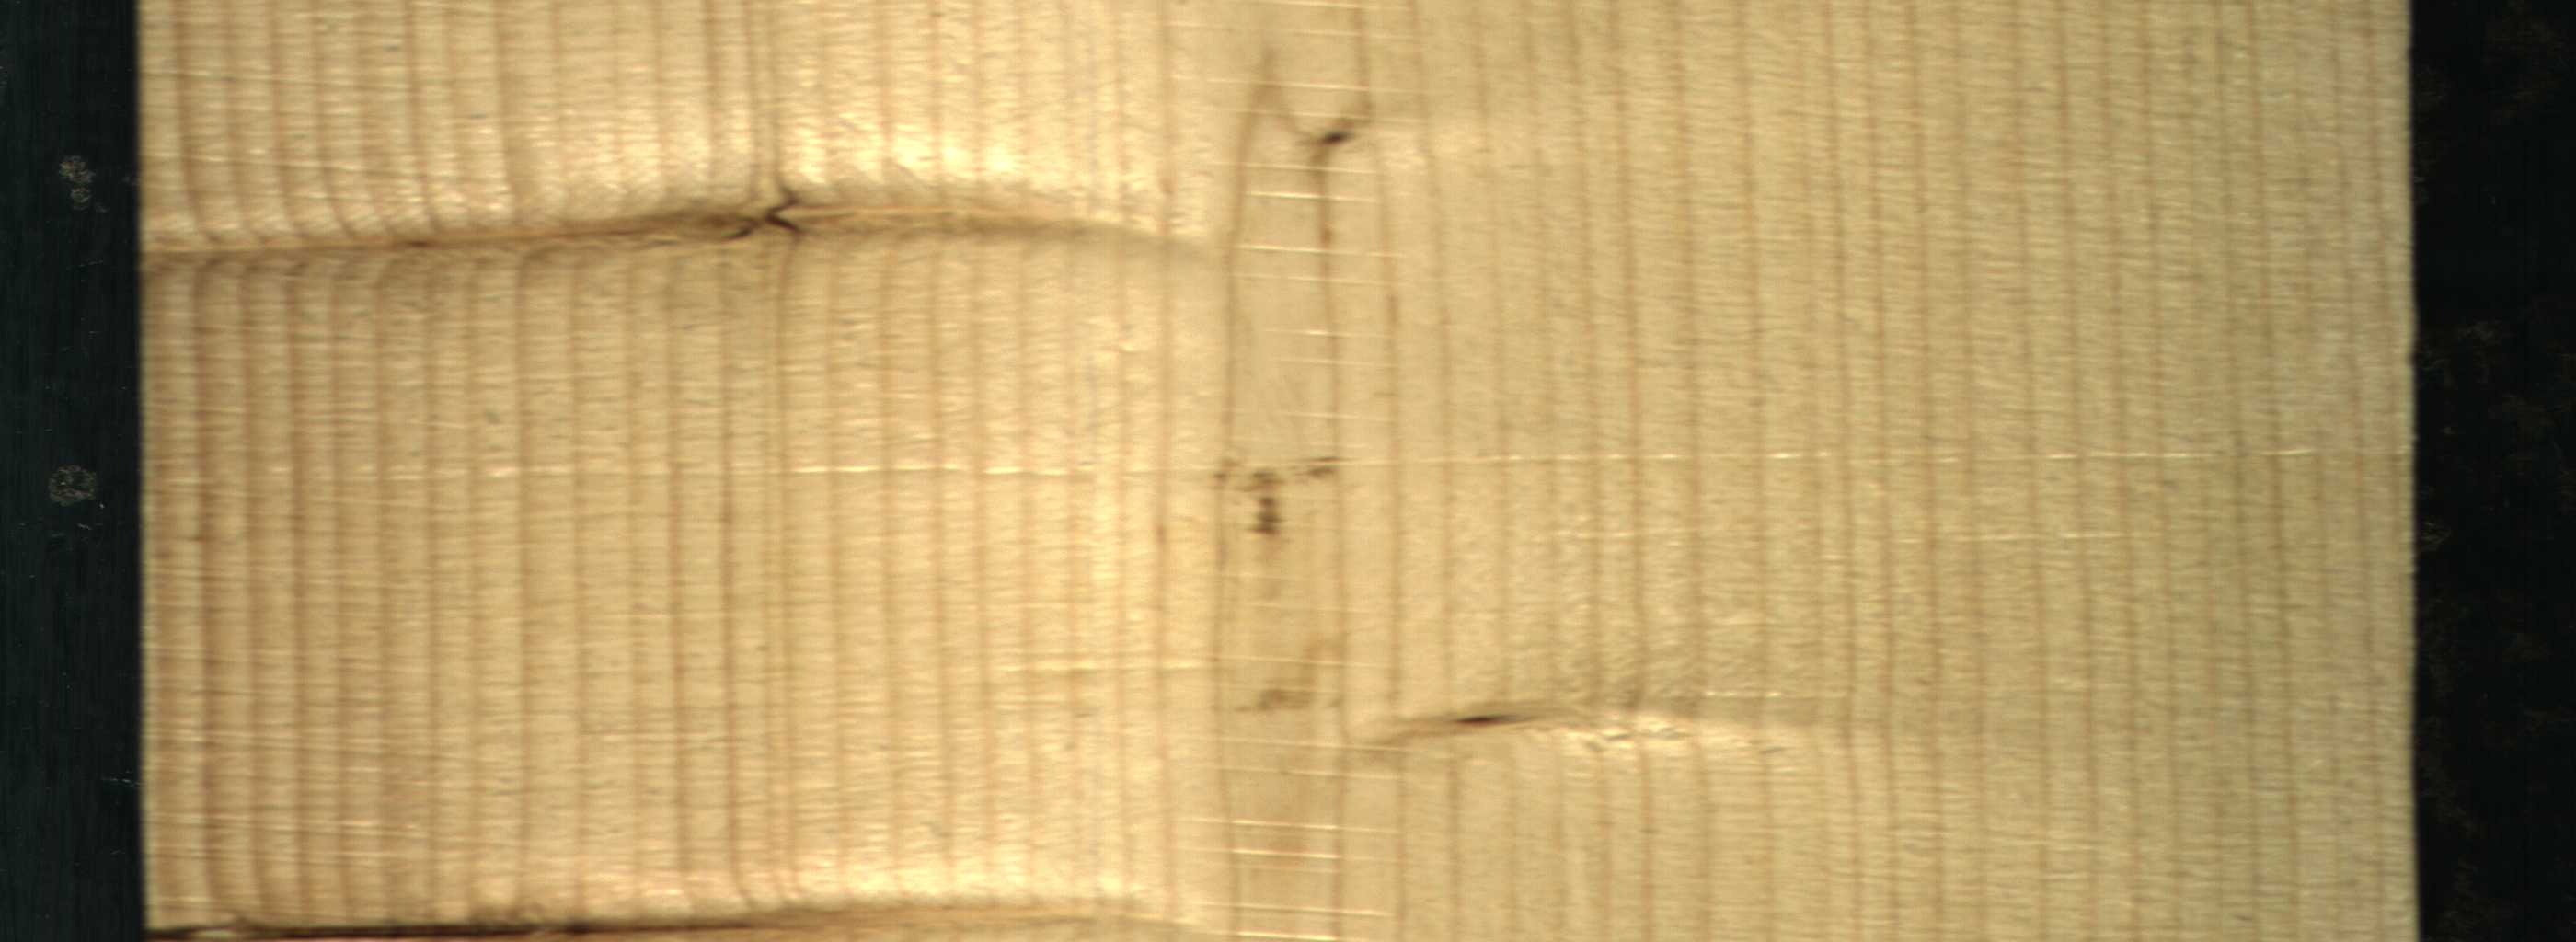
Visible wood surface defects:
resin
Dead_Knot
Live_Knot
Live_Knot